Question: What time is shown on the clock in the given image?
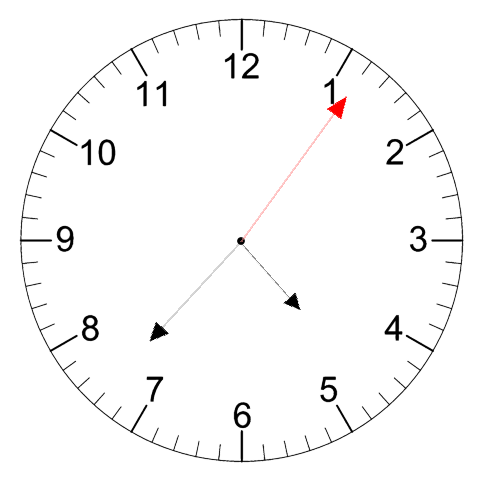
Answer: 04:37:06